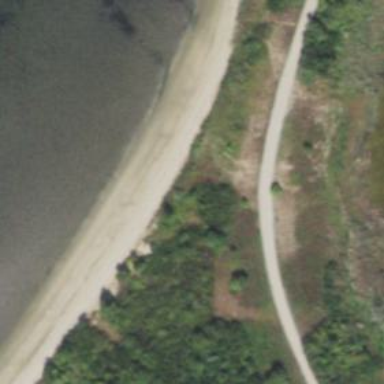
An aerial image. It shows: Path.